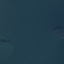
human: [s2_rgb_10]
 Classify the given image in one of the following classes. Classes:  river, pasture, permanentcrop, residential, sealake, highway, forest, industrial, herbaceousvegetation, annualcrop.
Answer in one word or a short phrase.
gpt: SeaLake